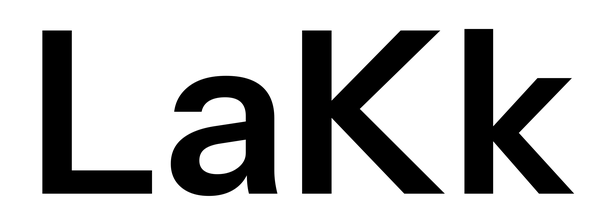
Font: InstrumentSans_SemiBold